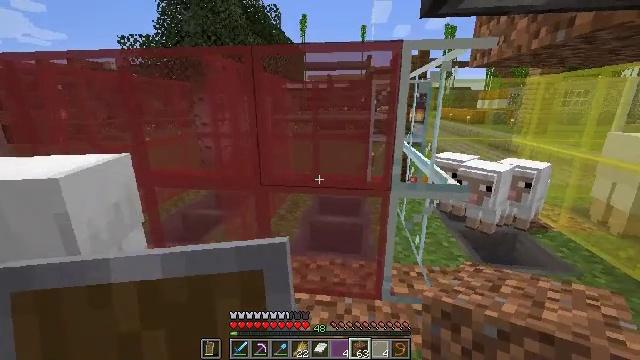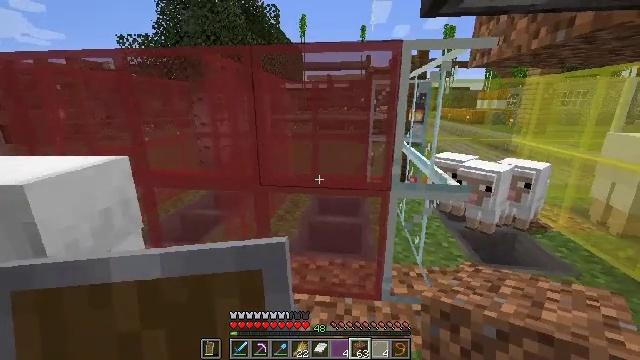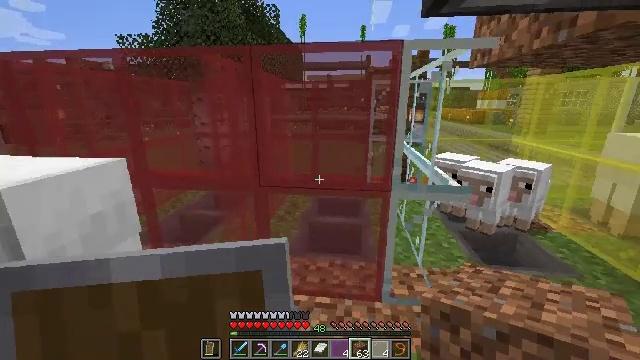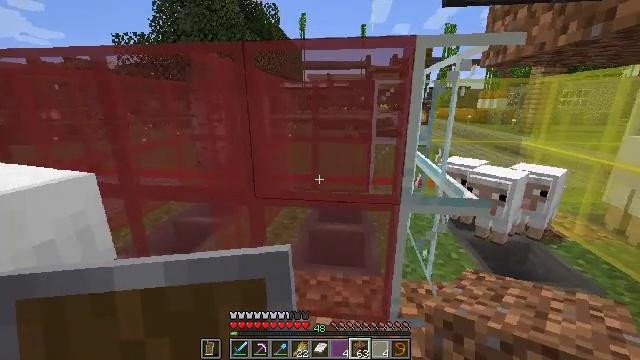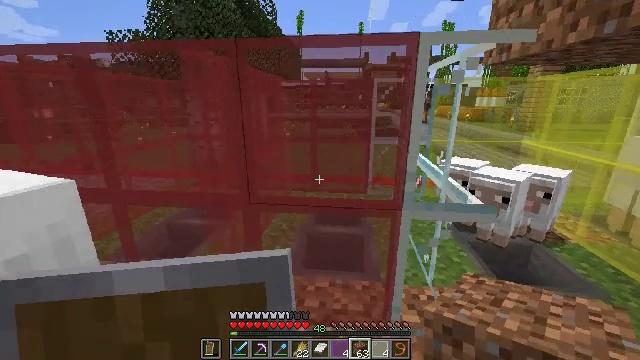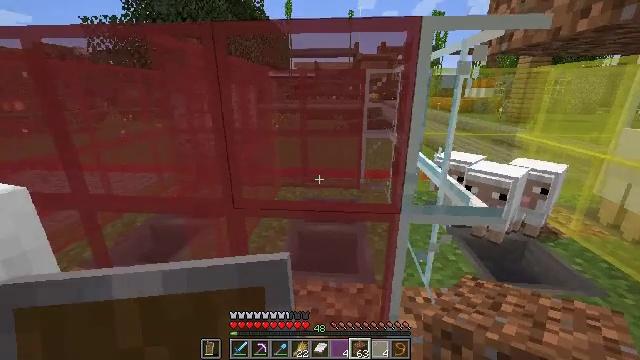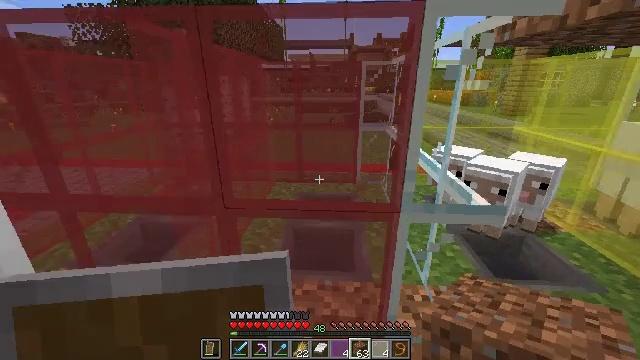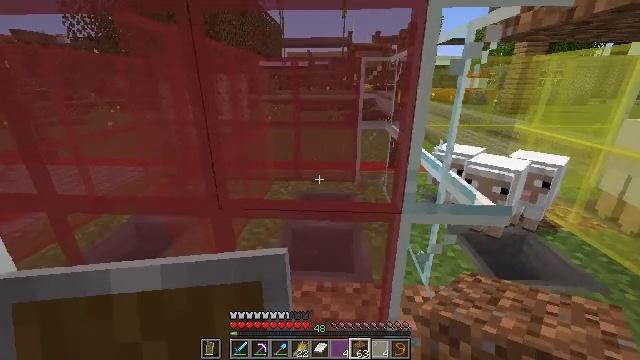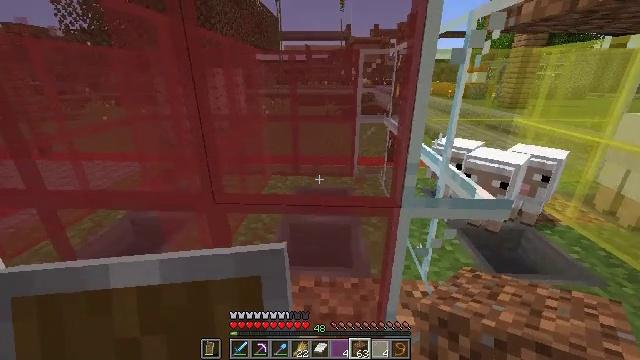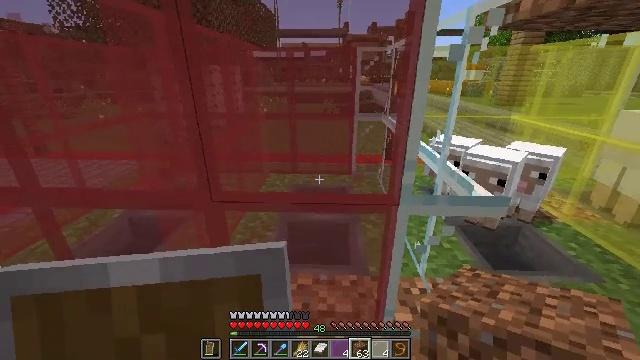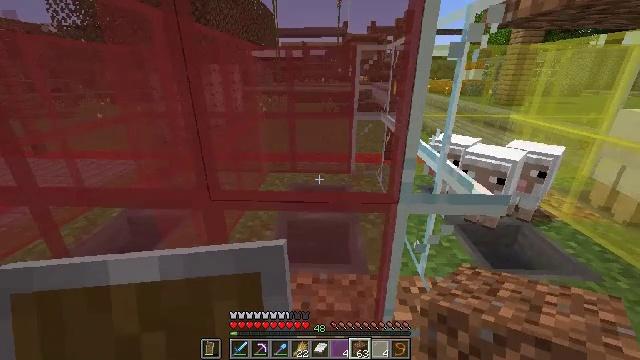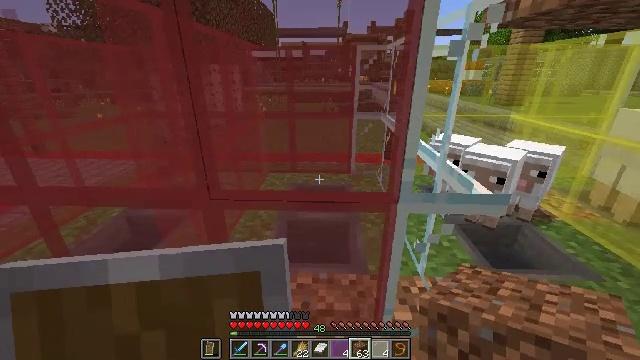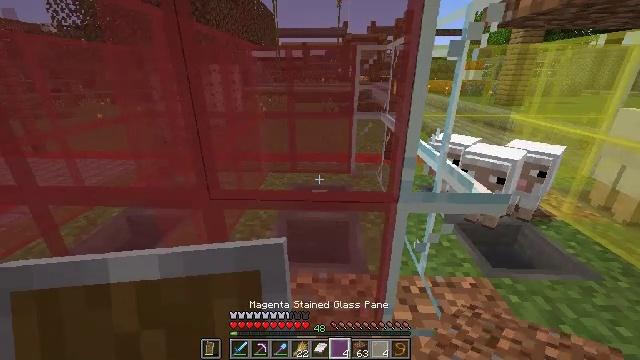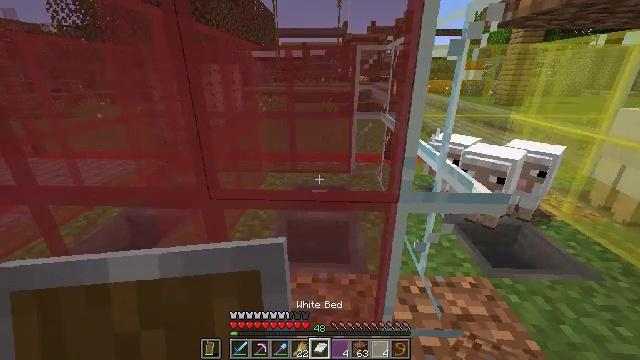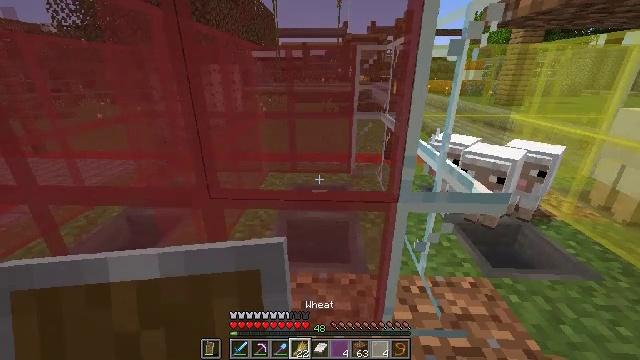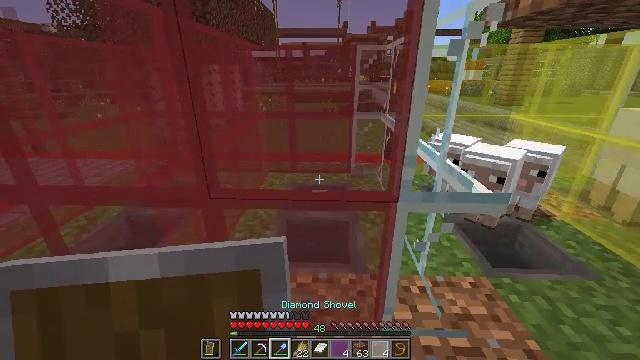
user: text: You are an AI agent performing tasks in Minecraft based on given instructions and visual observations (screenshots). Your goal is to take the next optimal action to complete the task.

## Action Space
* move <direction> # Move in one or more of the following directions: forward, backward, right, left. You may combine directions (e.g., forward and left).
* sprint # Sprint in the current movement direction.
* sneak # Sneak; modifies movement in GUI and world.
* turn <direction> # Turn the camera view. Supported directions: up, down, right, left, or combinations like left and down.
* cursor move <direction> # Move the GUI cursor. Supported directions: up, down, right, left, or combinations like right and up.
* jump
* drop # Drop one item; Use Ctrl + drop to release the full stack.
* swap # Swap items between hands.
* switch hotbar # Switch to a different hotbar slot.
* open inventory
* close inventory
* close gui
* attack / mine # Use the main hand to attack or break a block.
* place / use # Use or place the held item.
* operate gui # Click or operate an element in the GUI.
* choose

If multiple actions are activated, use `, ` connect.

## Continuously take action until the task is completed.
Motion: motion action
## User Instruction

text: Break the red stained glass pane.
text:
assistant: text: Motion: no_op
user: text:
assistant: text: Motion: move forward
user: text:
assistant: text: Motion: move forward
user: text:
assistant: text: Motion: move forward
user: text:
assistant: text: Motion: turn right and down
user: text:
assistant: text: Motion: turn right and down
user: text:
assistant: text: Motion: no_op
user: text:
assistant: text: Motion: turn down
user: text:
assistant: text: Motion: no_op
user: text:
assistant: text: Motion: no_op
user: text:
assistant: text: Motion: no_op
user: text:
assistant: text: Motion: no_op
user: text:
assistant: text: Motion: no_op
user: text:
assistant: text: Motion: no_op
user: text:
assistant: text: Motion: no_op
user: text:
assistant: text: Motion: no_op
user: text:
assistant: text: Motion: no_op
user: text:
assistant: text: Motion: no_op
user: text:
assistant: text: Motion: no_op
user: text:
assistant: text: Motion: no_op
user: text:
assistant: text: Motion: move forward
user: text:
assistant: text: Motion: move forward, turn down
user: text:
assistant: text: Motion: move forward, turn down
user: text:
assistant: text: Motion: move forward, turn down
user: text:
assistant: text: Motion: turn down, attack / mine
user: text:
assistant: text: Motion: turn down, attack / mine
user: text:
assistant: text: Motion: turn down, attack / mine
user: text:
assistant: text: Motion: turn down, attack / mine
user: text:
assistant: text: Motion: turn down, attack / mine
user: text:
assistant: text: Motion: attack / mine